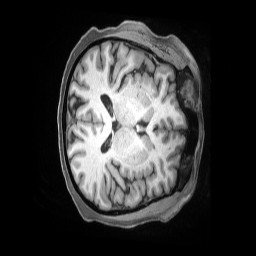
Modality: T1w
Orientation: axial
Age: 38
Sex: female
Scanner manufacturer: siemens
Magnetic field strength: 3 T
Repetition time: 2.5 s
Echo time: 0.00181 s